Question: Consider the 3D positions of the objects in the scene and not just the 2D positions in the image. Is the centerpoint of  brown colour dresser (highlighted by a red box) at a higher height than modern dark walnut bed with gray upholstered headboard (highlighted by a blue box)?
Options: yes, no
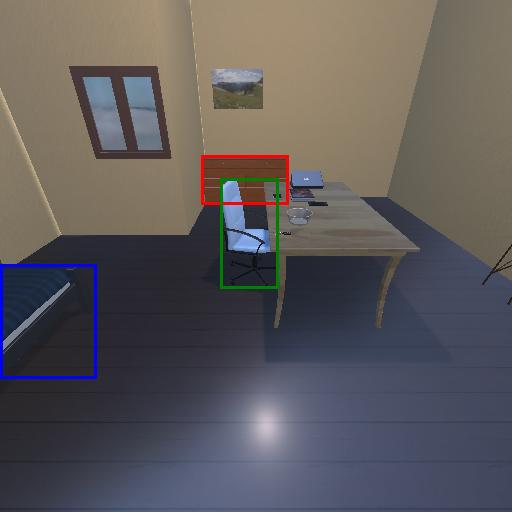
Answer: yes